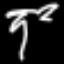
Label: palm tree